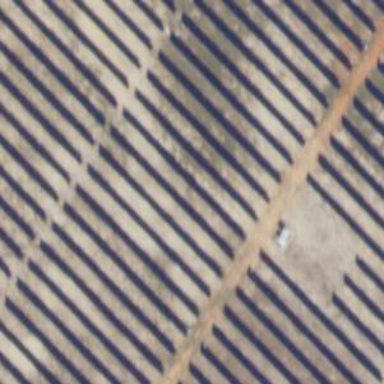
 consisting of solar photovoltaic panels."